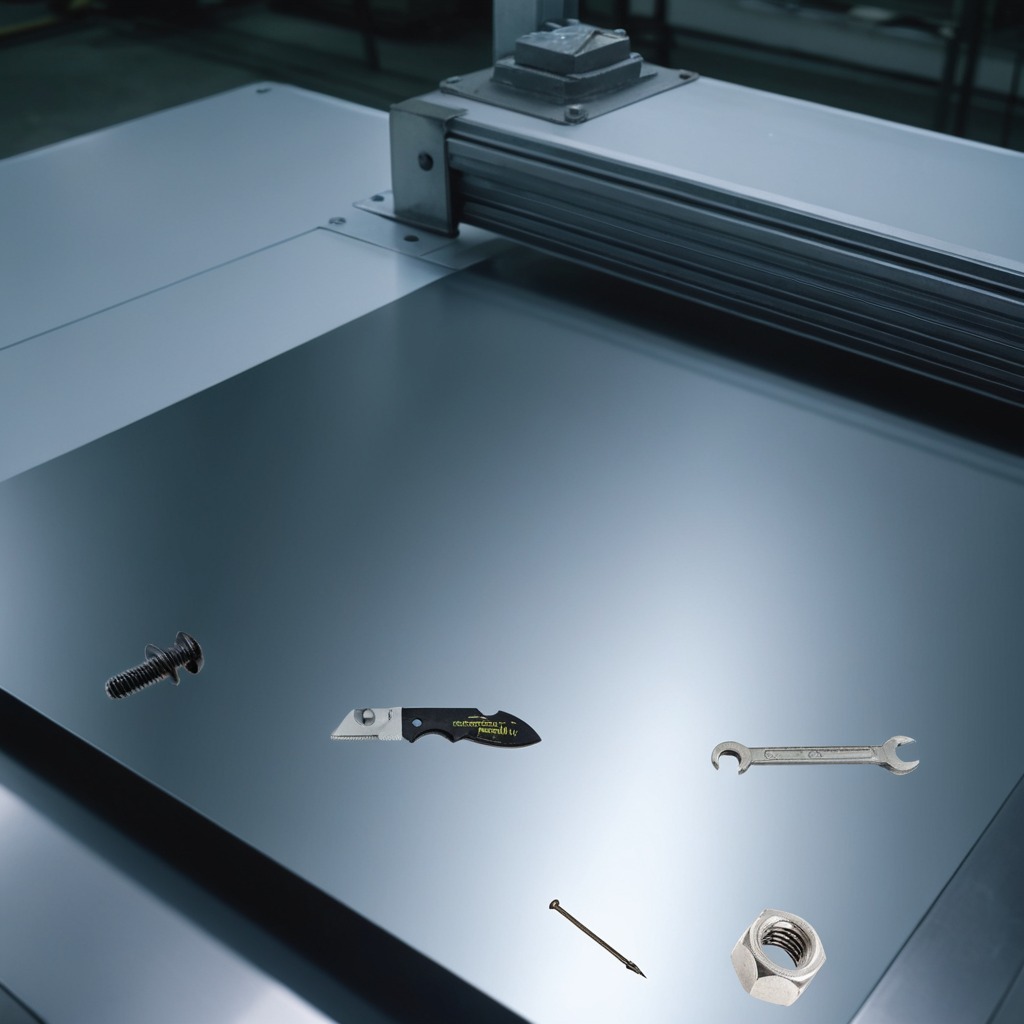
A wrench and a wrench are lying on the metal table in the machine shop under fluorescent lights.